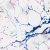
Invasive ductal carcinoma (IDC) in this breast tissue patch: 0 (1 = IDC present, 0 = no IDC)